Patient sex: M
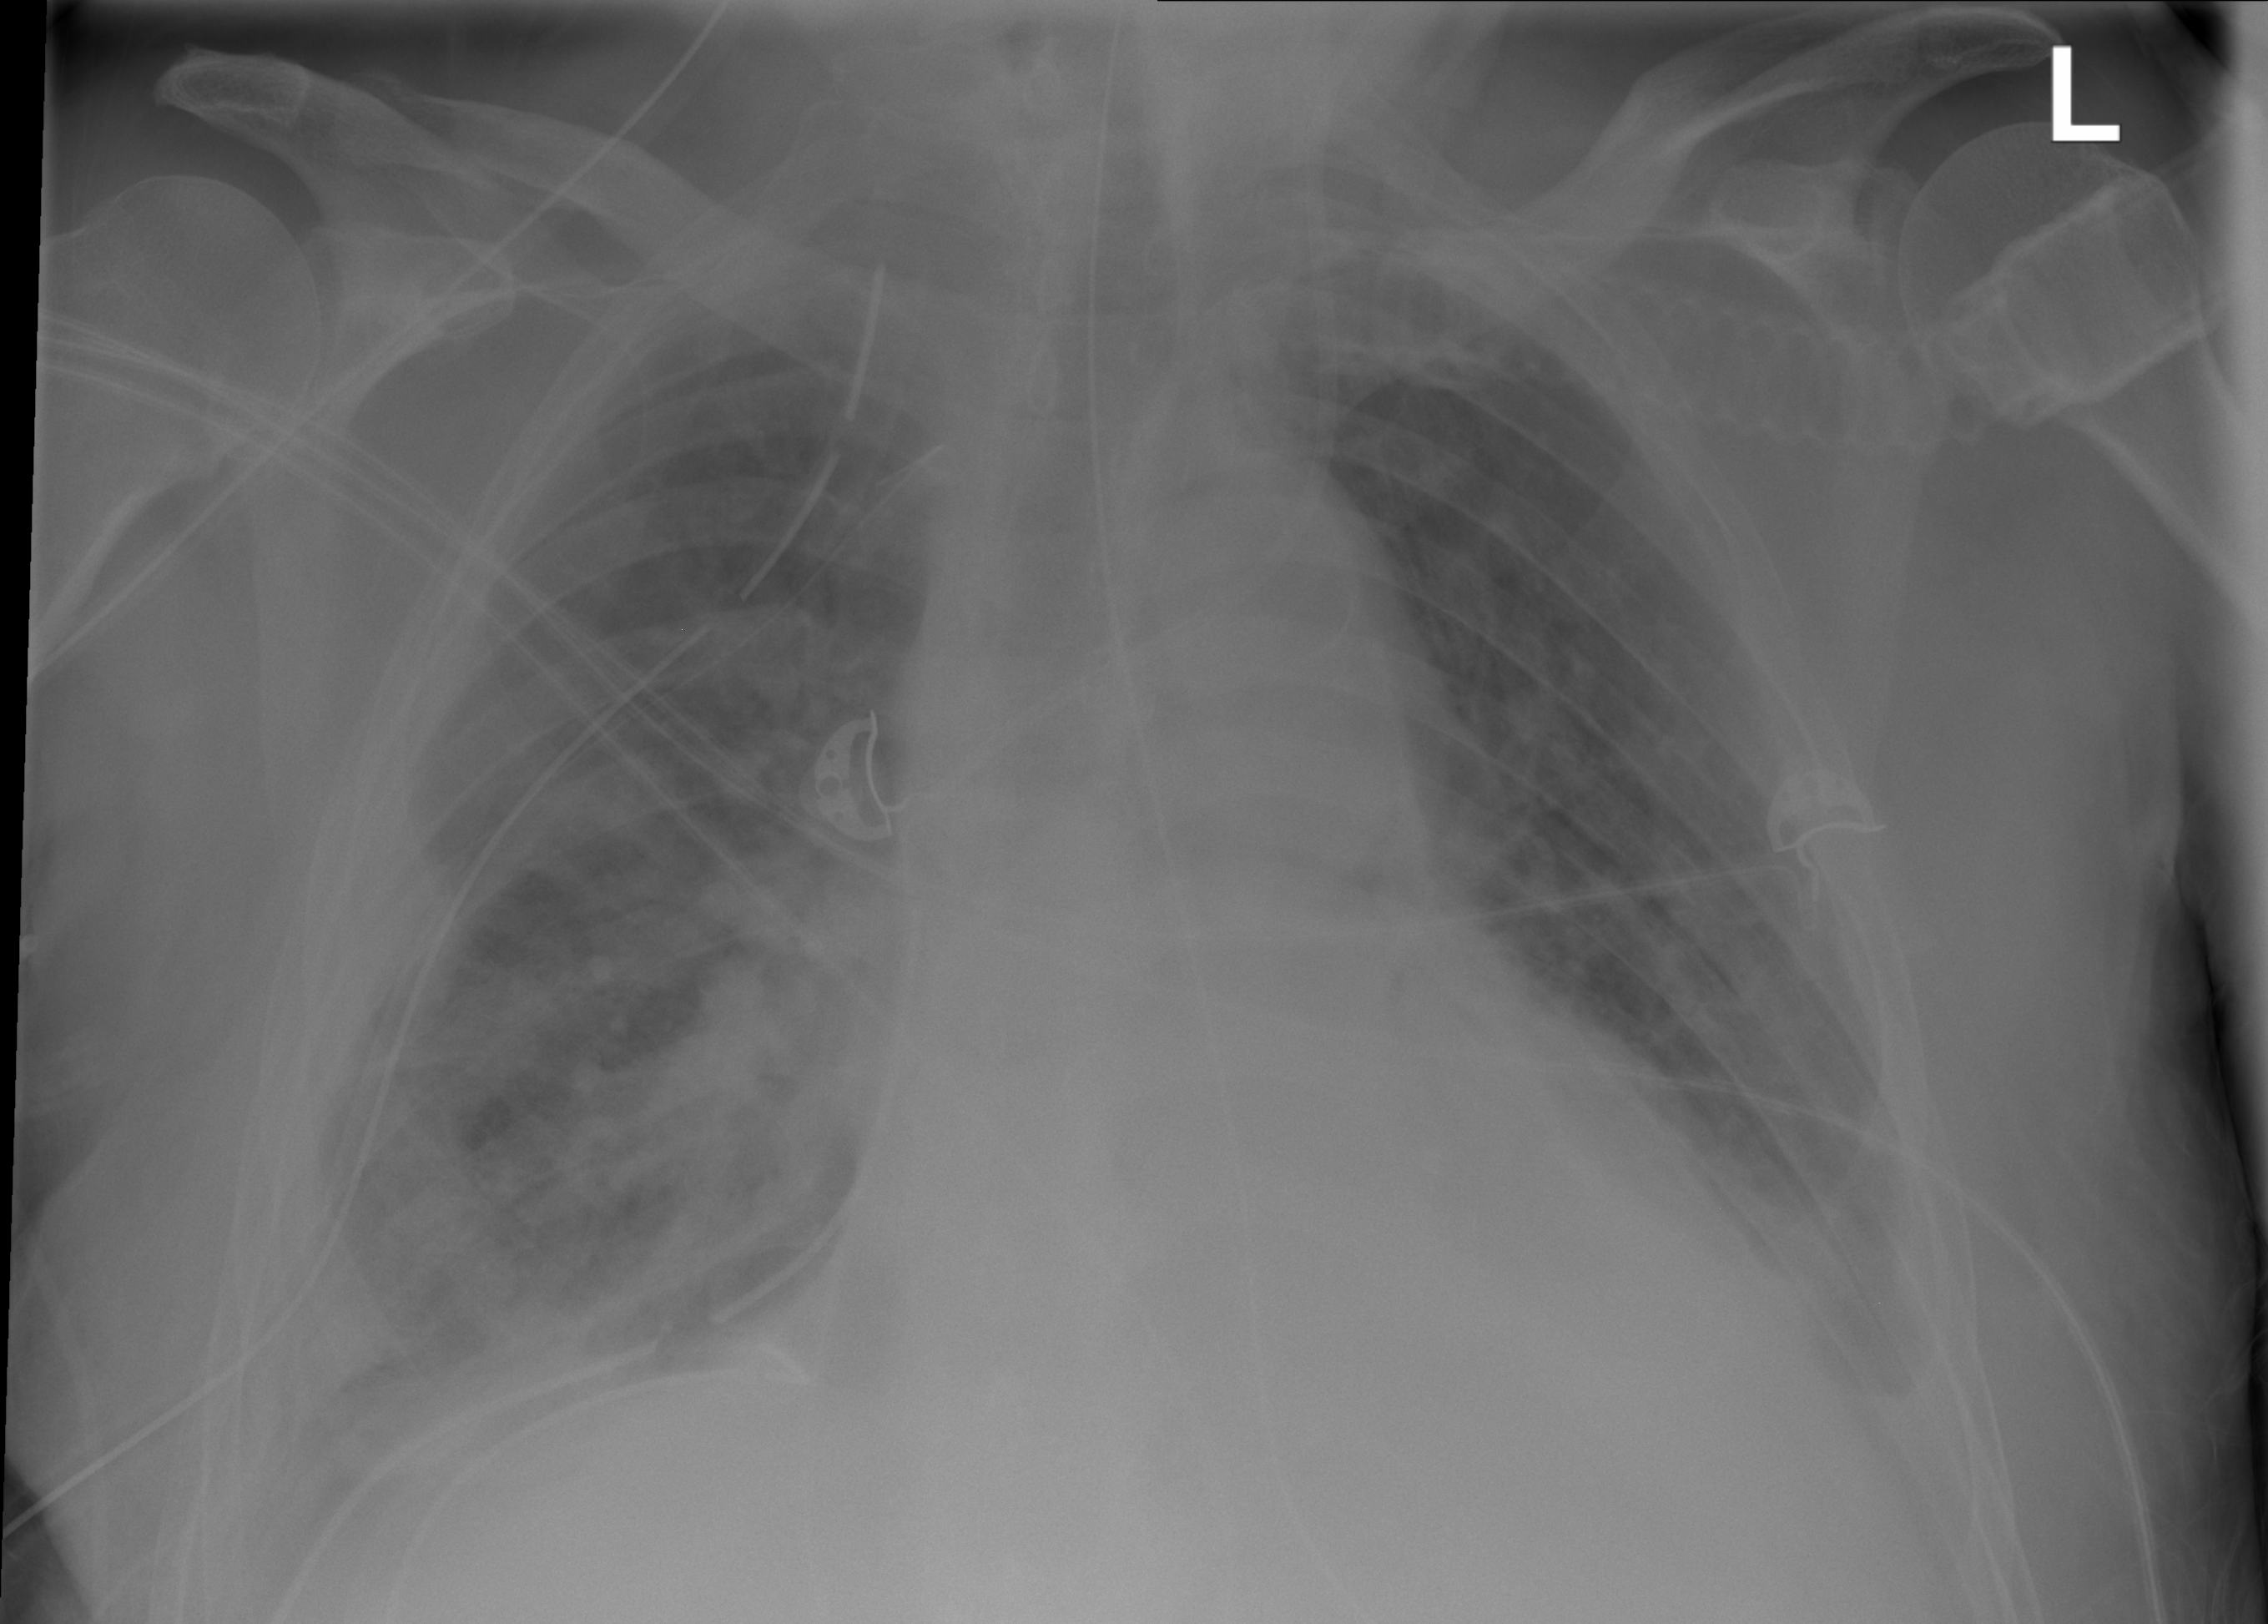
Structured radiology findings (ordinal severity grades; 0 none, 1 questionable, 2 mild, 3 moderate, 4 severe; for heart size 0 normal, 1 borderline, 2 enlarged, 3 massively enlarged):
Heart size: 2
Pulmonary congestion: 2
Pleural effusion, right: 2
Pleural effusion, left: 2
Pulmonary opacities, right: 2
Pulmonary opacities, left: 2
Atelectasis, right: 3
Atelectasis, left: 2